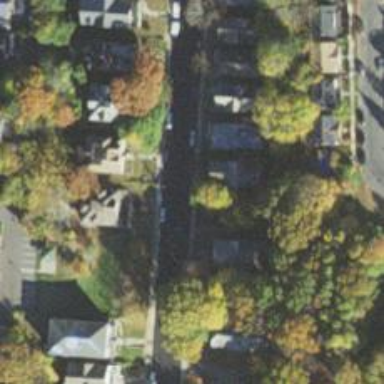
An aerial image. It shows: Neighbourhood designated as historic district.